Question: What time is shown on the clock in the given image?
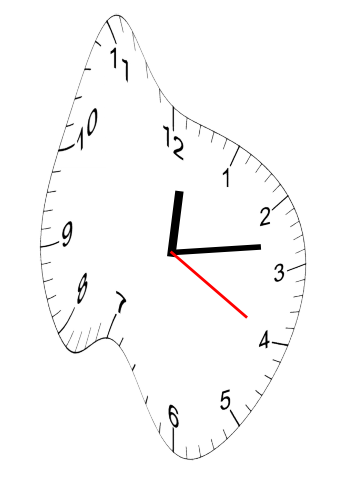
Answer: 12:13:20